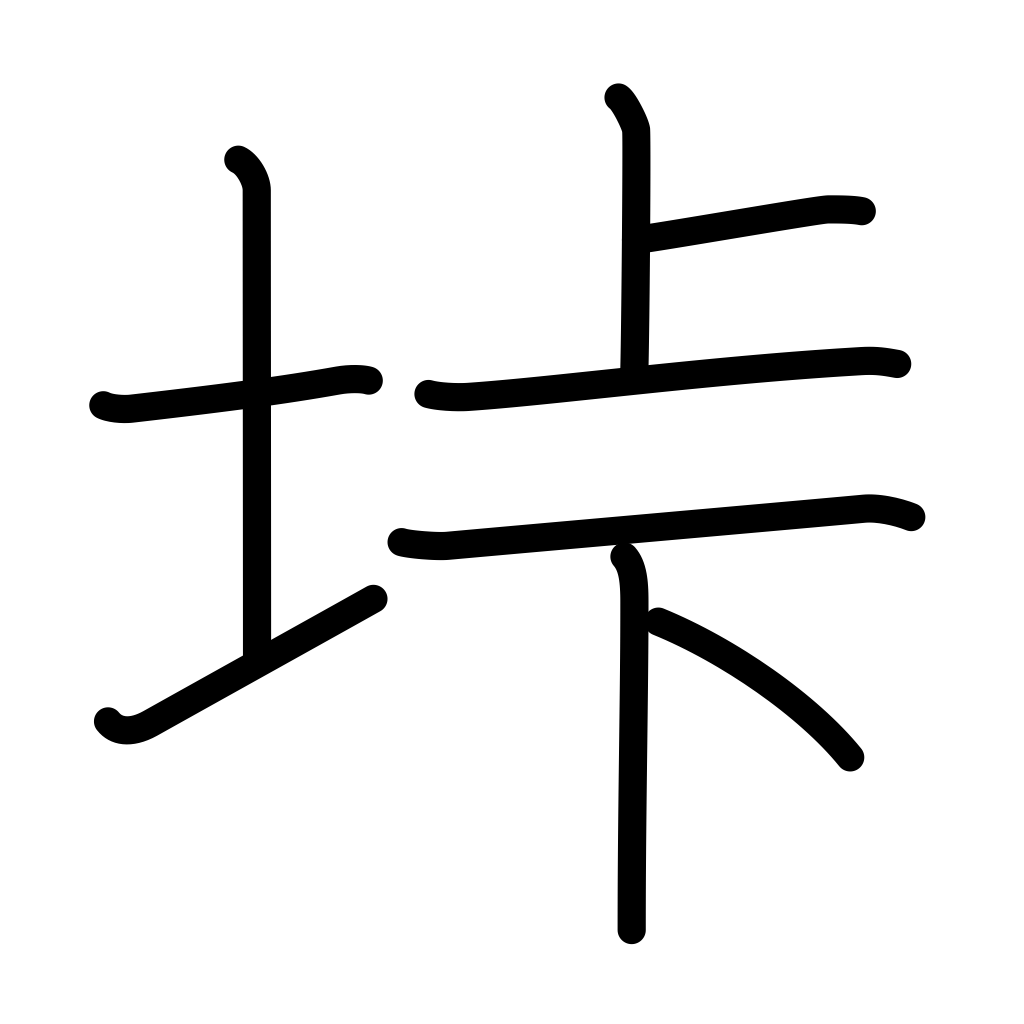
Meaning: mountain pass, ancient kuni, low ground